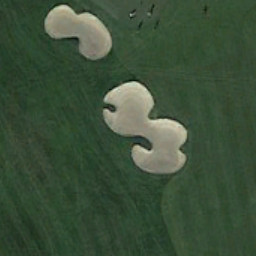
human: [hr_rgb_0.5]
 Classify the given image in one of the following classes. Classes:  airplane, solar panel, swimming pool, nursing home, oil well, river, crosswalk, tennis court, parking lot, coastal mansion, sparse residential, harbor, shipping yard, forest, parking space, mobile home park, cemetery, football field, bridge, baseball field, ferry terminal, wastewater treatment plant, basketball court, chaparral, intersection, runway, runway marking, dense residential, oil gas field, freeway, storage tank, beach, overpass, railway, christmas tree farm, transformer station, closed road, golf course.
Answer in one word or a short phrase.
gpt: golf course